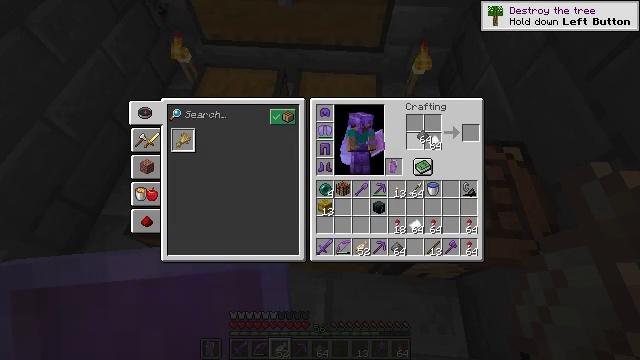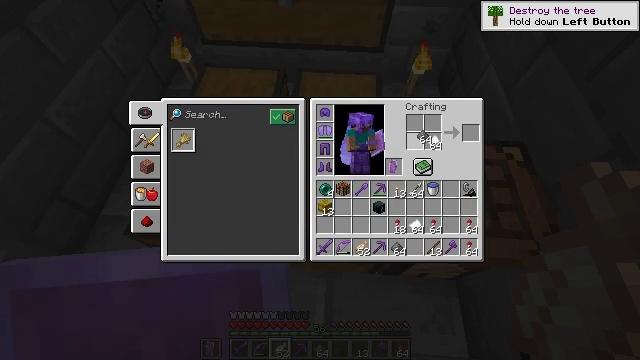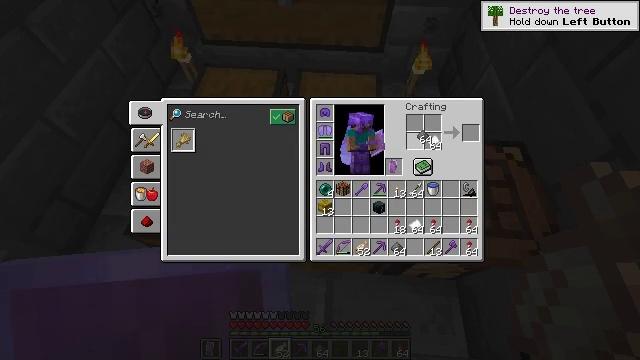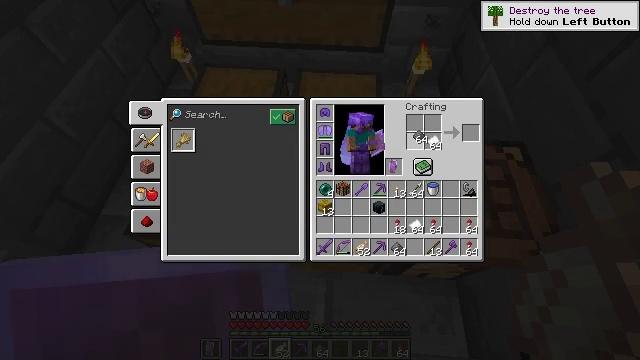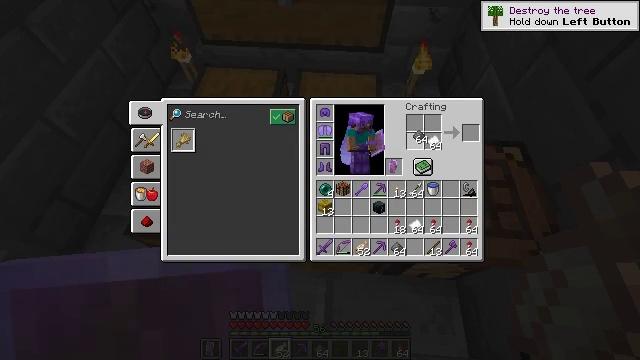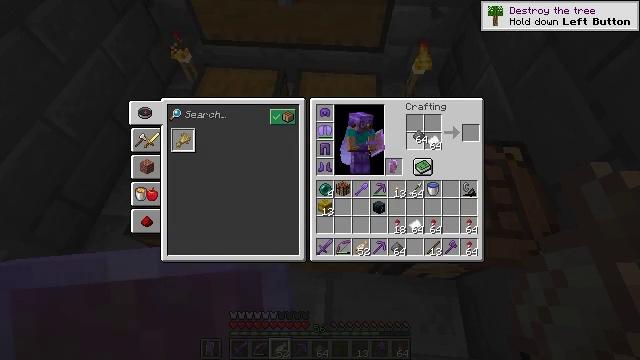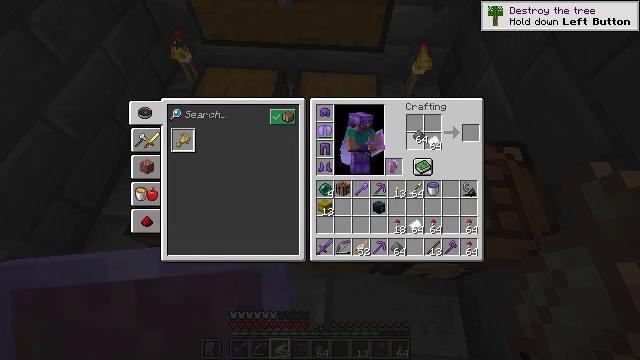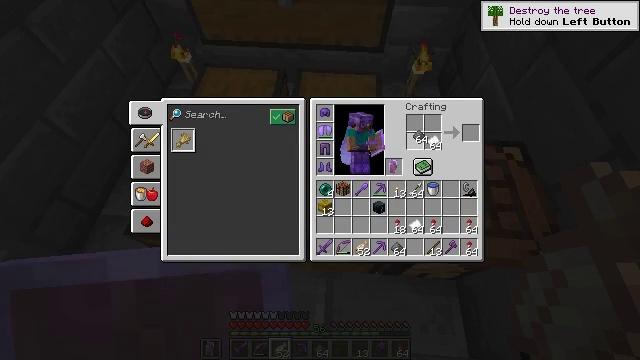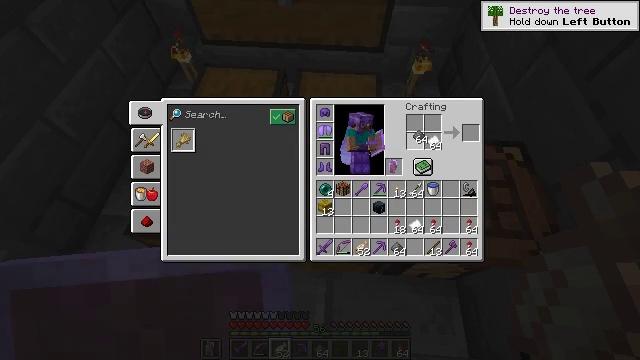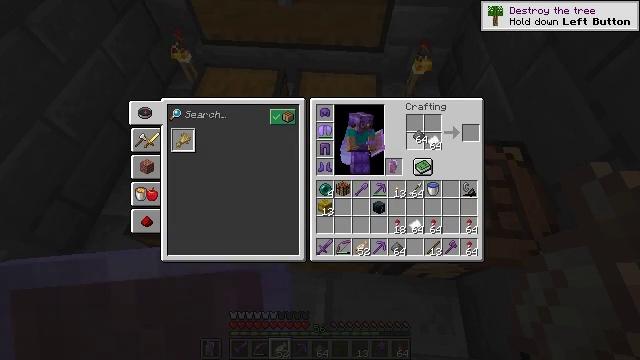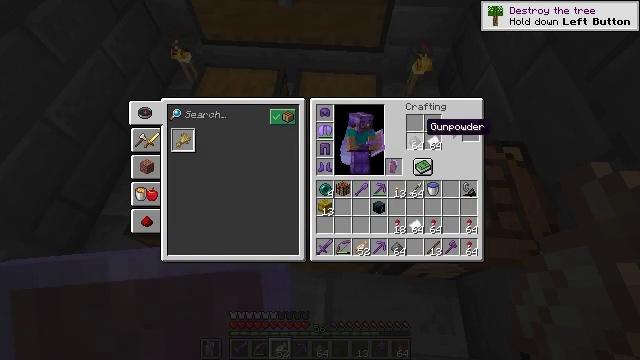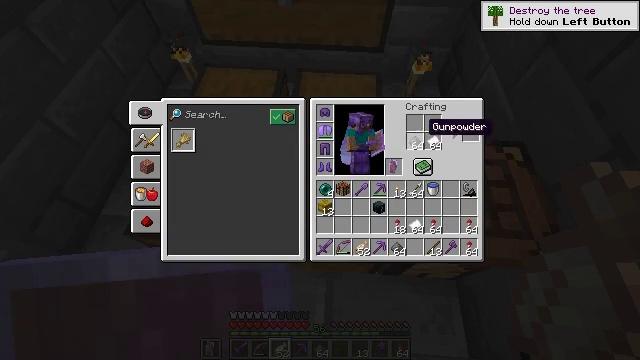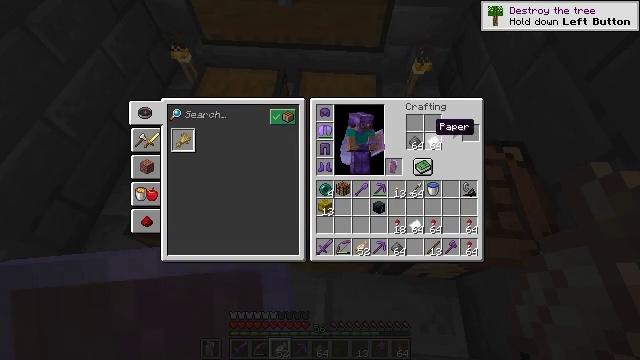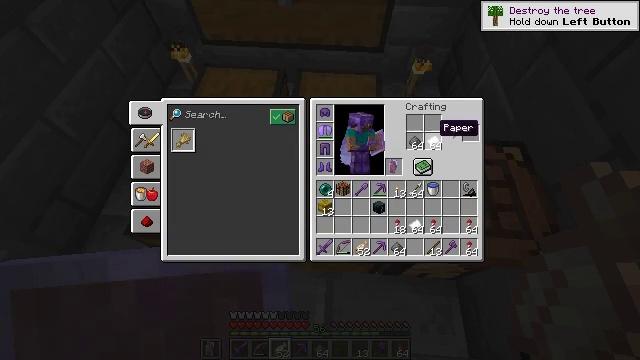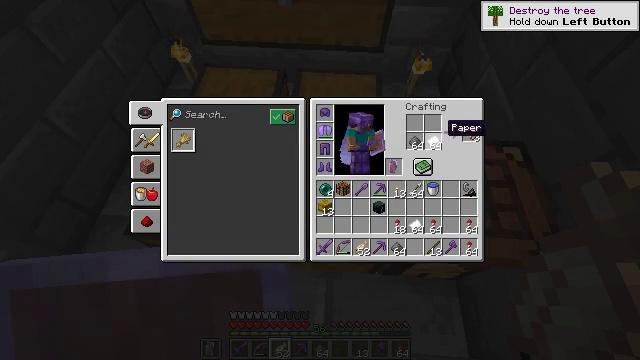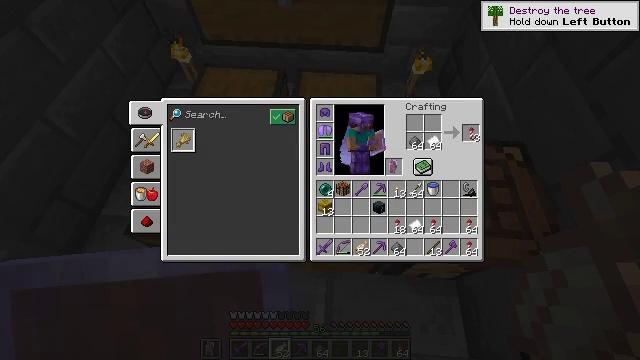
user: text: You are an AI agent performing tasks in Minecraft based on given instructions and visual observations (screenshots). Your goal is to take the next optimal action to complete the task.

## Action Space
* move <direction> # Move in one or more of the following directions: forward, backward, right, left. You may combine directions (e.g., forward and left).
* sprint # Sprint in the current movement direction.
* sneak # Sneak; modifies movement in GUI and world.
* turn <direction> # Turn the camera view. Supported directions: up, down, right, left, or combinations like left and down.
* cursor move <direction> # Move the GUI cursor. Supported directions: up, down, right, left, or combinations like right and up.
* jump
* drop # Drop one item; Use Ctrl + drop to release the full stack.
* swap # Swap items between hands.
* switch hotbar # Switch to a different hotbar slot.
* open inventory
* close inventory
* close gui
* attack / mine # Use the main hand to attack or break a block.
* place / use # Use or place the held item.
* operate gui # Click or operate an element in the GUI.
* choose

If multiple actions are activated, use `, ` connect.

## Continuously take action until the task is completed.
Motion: motion action
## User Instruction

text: Create a firework rocket in the crafting table.
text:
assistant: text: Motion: no_op
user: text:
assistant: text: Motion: no_op
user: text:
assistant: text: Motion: no_op
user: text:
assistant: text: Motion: no_op
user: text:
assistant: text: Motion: no_op
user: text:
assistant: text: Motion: no_op
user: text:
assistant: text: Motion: attack / mine
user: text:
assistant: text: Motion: attack / mine
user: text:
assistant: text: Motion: attack / mine
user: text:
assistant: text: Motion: no_op
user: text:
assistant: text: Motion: no_op
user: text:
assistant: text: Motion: no_op
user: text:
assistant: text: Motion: no_op
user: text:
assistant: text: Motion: turn right
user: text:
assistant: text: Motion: turn right
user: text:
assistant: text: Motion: no_op
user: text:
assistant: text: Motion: no_op
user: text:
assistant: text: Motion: sneak
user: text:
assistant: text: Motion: sneak
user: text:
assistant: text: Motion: sneak
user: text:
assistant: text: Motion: sneak
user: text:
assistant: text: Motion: sneak
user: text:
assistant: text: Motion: sneak
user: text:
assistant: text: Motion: sneak
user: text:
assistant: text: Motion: sneak
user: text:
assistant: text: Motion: sneak
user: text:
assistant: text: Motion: sneak, attack / mine
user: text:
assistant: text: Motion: sneak, attack / mine
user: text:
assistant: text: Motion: sneak, attack / mine
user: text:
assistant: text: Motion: sneak, attack / mine